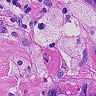
Metastatic tissue present: yes